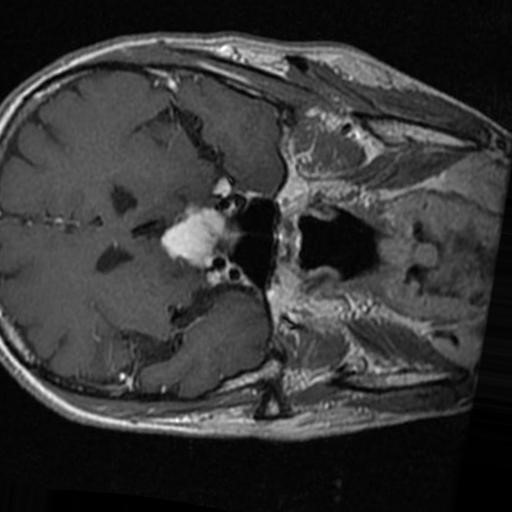
Label: brain_menin